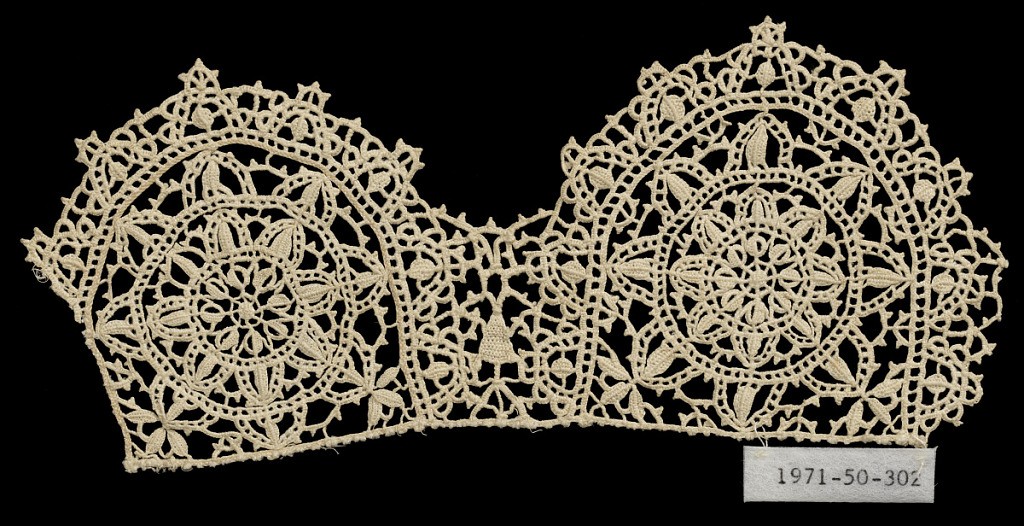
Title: Fragment
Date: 16th–17th century
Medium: natural linen Technique: needle lace, reticella style
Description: Fragment of a scalloped trim with rounded tabs of radiating circles.